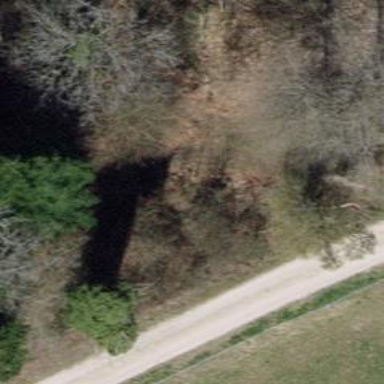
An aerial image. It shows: Path on the ground.